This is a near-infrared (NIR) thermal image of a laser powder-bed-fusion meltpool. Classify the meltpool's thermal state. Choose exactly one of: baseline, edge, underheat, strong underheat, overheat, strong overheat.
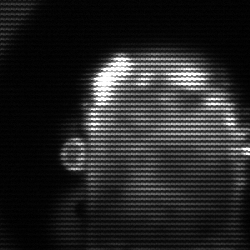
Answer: baseline